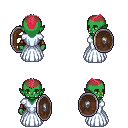
a pixel art fantasy rpg character, female body template, orc, green skin, underdress, robe skirt, ruby red short mohawk hairstyle, cloth bracers, shield, four views (front, back, left, right), 2x2 character sprite sheet, small pixel art, hard edges, no anti-aliasing